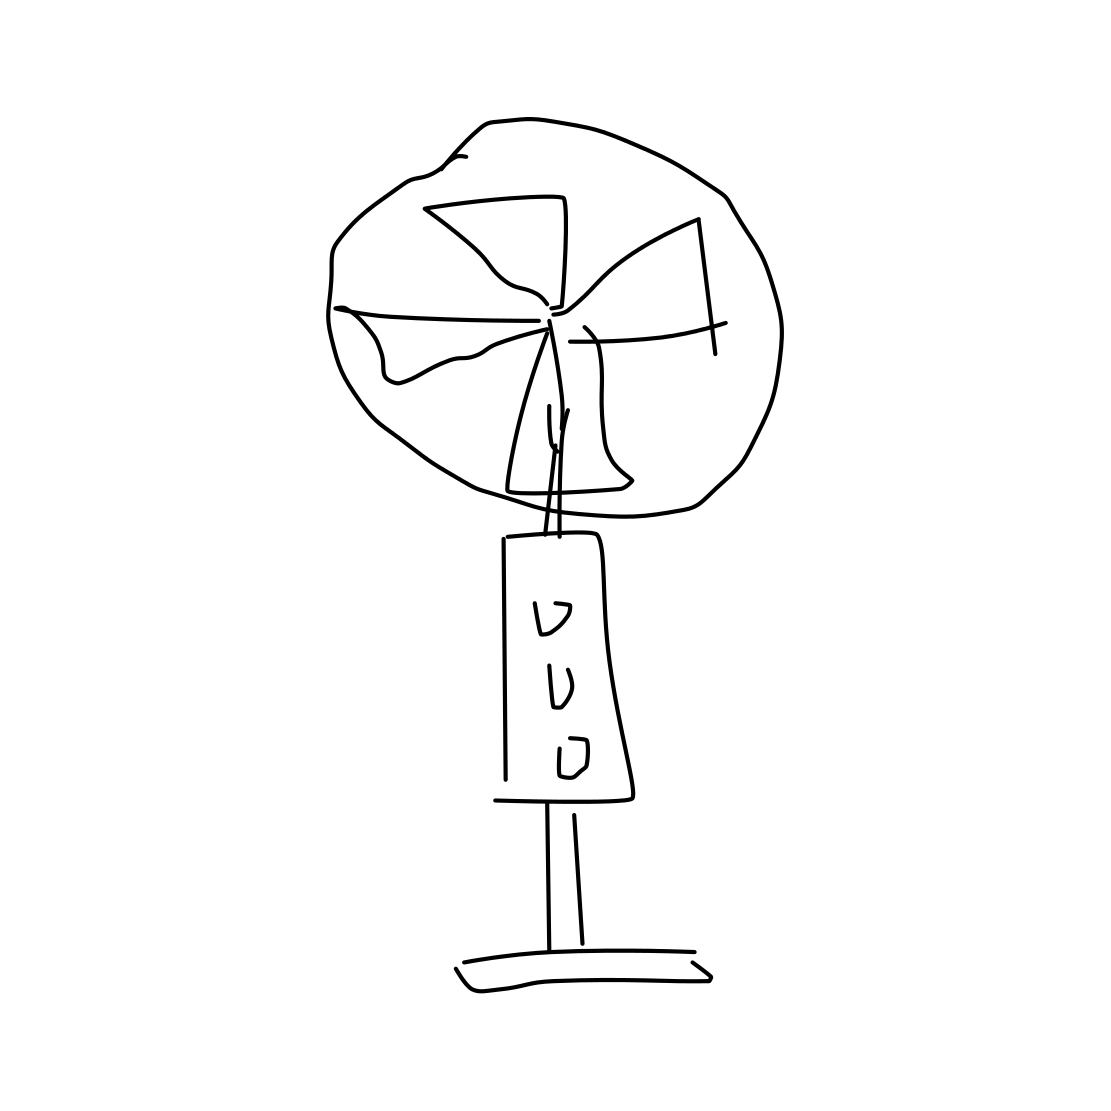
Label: fan